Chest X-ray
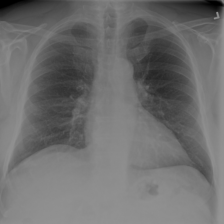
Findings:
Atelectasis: negative
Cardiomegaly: negative
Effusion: negative
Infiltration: negative
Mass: negative
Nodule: negative
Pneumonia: negative
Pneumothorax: negative
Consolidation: negative
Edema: negative
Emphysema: negative
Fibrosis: negative
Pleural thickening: negative
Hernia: negative